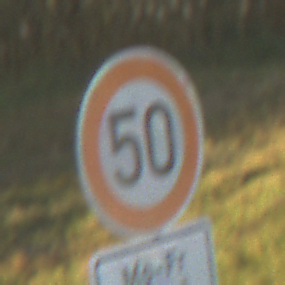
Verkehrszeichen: Geschwindigkeit50
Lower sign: ZeitangabenMitBeschraenkungAufWochentage2
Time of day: SunriseSunset
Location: Outdoor (RoadRail)
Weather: Clear
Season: NotSpecified
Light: Natural